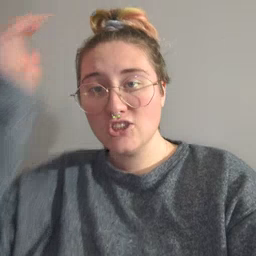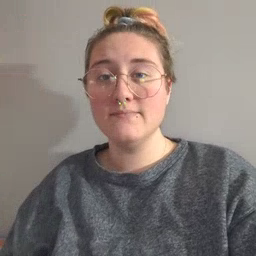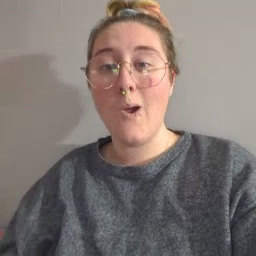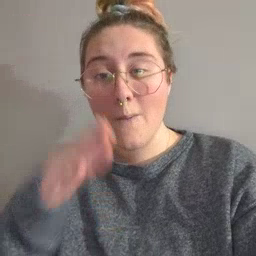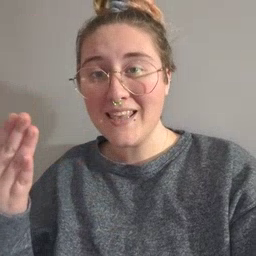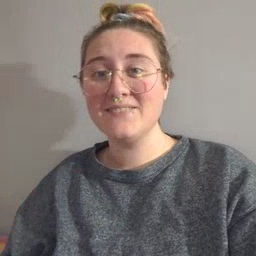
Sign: open